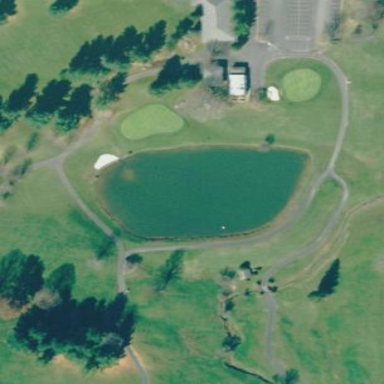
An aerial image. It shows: Water hazard on golf course. The hazard is natural water feature.